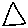
Label: triangle